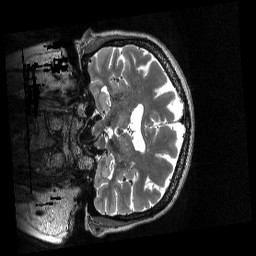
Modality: T2w
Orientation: coronal
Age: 73
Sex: female
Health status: healthy
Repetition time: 3.2 s
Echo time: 0.563 s